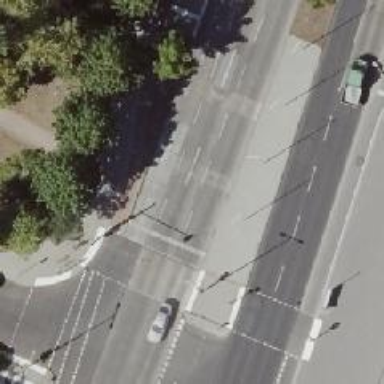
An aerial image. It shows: Road with traffic signals.